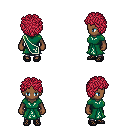
a pixel art fantasy rpg character, female body template, human, dark skin, sash dress, metal pants, ruby red curly afro hairstyle, ghillies, four views (front, back, left, right), 2x2 character sprite sheet, small pixel art, hard edges, no anti-aliasing